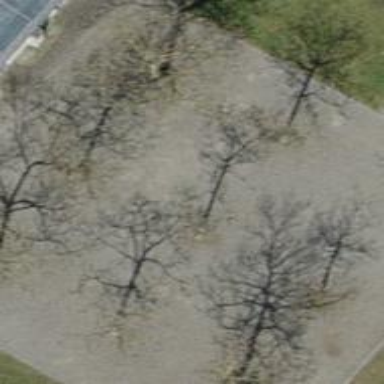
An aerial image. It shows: Pedestrian road with pebblestone surface.